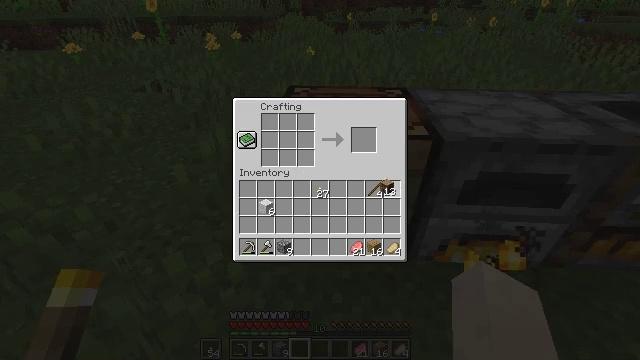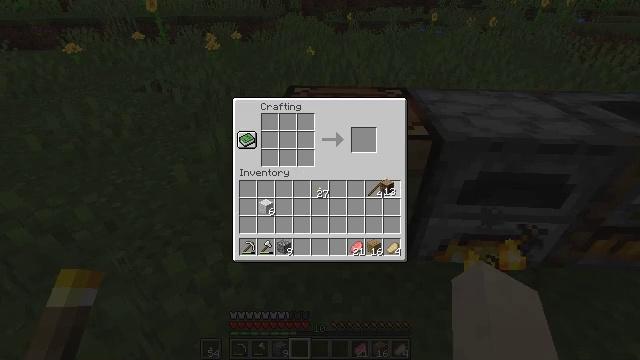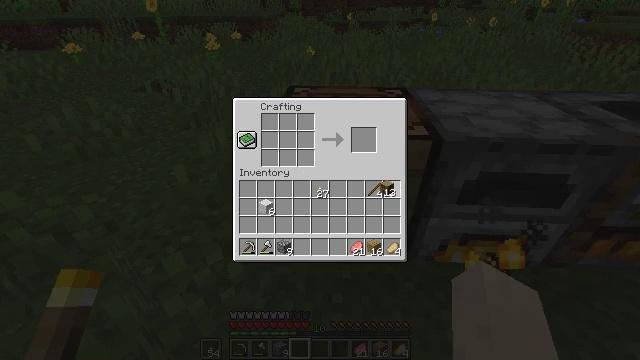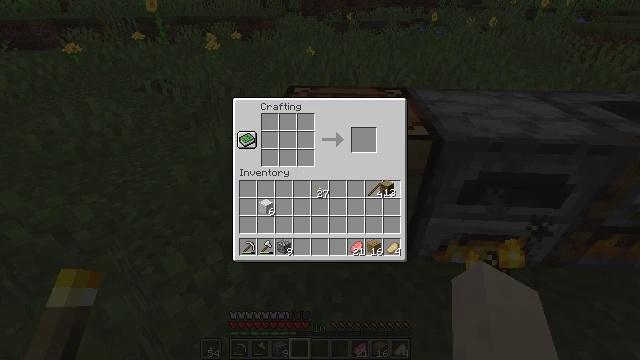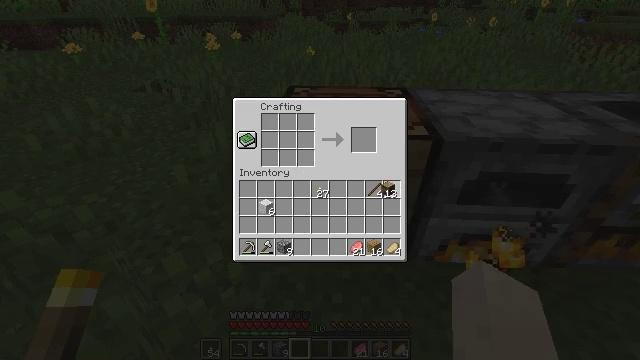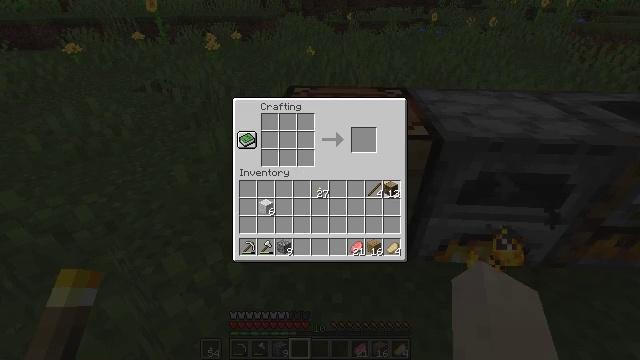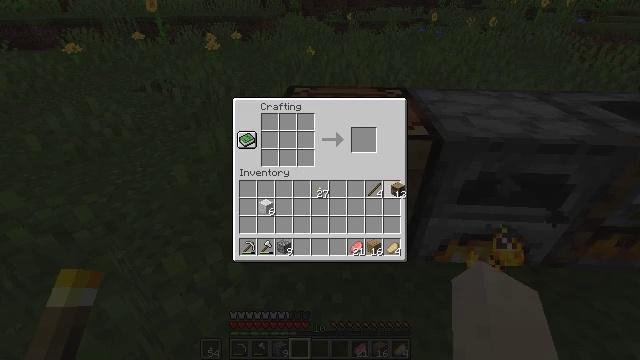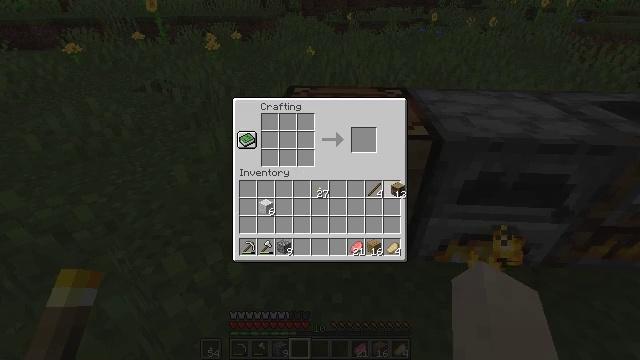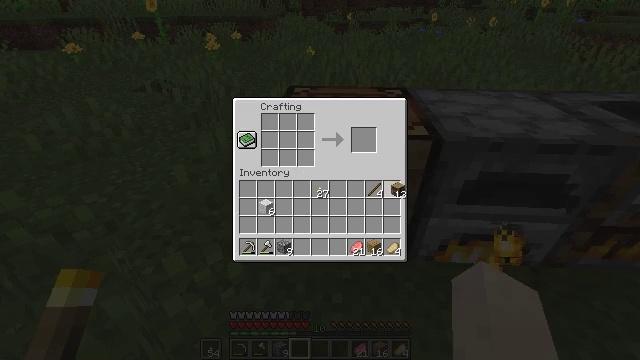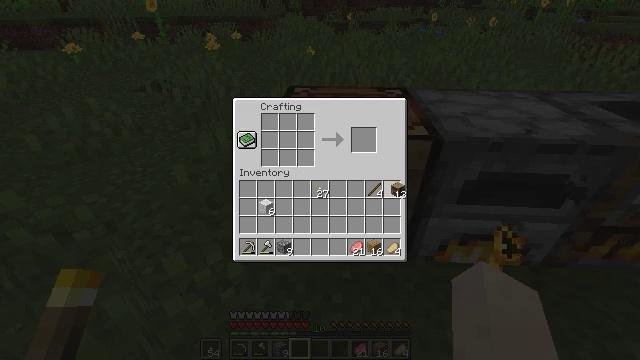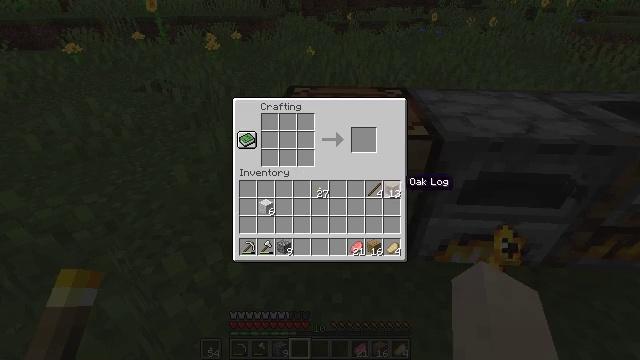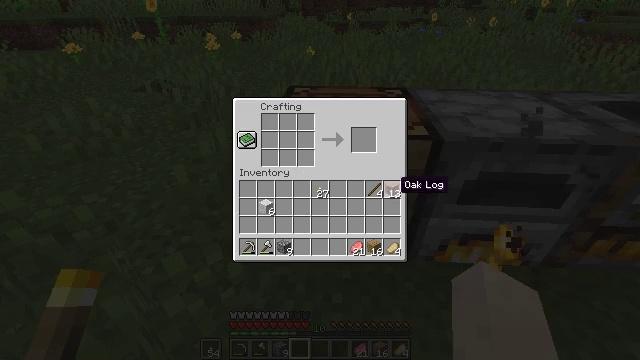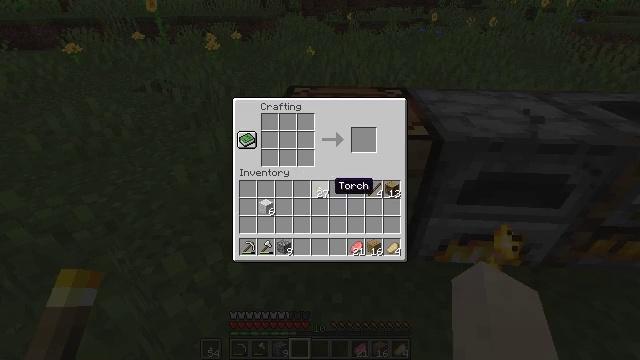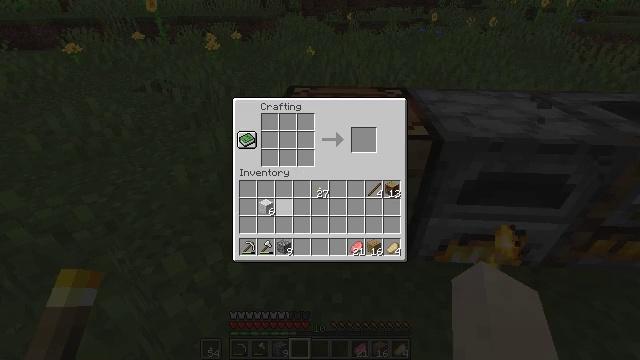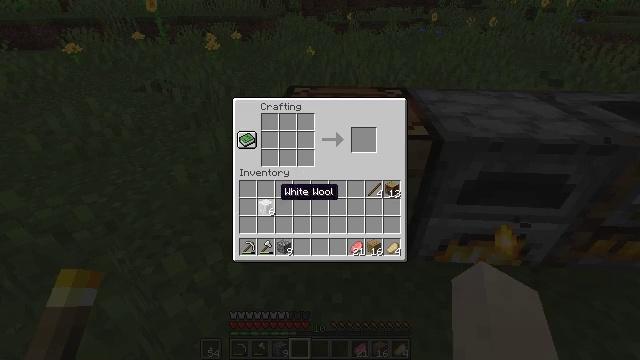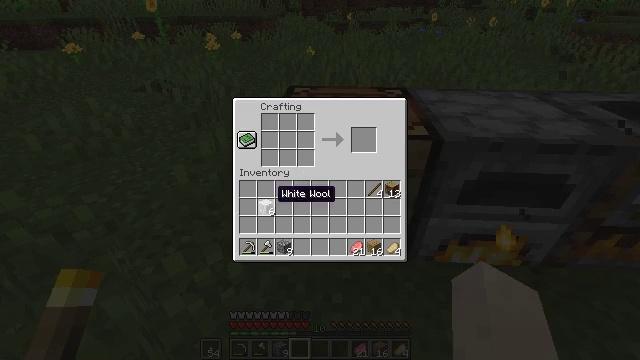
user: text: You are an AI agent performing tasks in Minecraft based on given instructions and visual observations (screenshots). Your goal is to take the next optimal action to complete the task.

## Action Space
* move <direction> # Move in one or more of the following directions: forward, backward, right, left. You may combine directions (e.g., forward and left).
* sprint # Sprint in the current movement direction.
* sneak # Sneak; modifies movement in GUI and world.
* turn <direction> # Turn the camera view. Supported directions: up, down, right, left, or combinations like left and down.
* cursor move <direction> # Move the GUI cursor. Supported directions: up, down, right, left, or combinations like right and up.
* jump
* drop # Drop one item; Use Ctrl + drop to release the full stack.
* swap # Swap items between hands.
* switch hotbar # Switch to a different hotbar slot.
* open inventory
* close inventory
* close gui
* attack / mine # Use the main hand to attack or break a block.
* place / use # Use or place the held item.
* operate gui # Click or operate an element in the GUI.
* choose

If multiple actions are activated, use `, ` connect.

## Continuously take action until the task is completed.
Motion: motion action
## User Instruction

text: Combine wool and planks to craft a white bed.
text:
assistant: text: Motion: no_op
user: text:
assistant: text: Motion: no_op
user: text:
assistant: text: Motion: no_op
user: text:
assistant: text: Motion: no_op
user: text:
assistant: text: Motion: no_op
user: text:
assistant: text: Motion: no_op
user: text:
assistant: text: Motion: no_op
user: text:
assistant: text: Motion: operate gui
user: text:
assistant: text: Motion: operate gui
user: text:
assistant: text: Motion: no_op
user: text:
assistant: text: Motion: no_op
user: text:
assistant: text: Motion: cursor move left
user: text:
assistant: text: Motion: cursor move left
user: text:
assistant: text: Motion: cursor move left
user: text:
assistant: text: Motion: no_op
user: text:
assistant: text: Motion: no_op
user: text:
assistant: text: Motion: no_op
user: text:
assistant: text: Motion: operate gui
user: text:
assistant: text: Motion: operate gui
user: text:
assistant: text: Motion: cursor move up, operate gui
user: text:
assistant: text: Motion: cursor move up
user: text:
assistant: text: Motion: no_op
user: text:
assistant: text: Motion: no_op
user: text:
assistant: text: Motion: no_op
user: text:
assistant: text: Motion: no_op
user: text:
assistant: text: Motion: no_op
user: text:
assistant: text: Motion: operate gui
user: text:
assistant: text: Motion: cursor move right, operate gui
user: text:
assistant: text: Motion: cursor move right, operate gui
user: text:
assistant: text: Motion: cursor move right, operate gui